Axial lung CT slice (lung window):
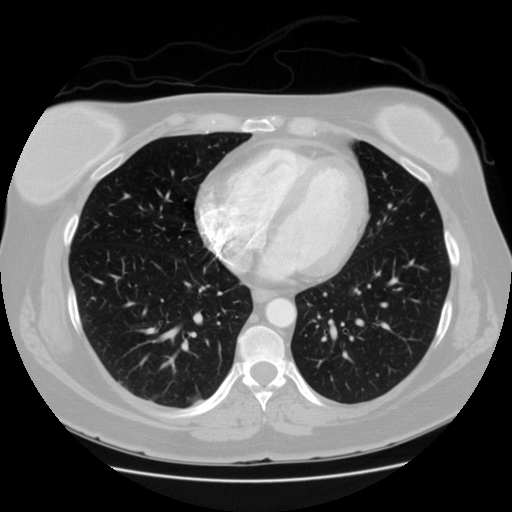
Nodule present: no